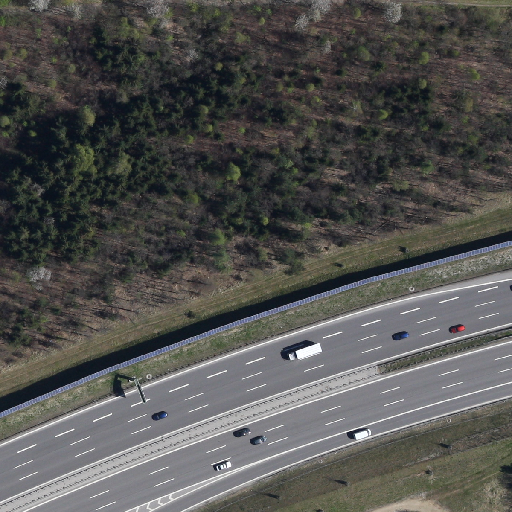
Referring expression: vehicle driving on the road